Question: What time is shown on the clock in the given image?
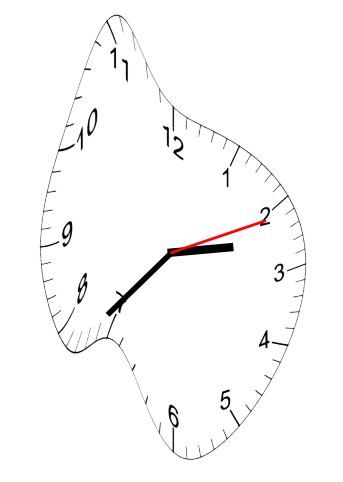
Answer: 02:37:11